Field crop: maize
Growth stage: 2
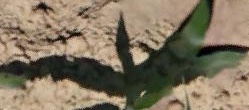
Species: maize